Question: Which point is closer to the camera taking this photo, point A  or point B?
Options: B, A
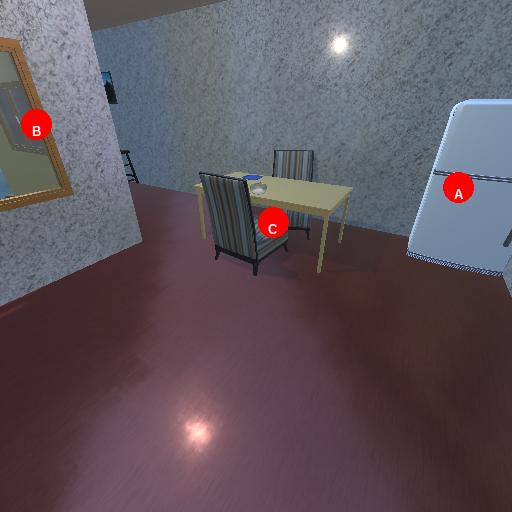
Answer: B